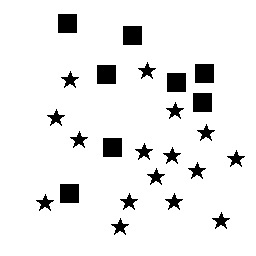
Squares: 8
Triangles: 0
Stars: 16
Total shapes: 24